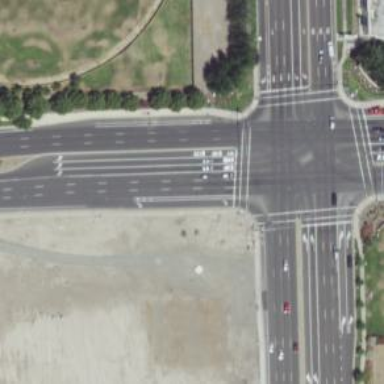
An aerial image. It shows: Marked crossing on footway.